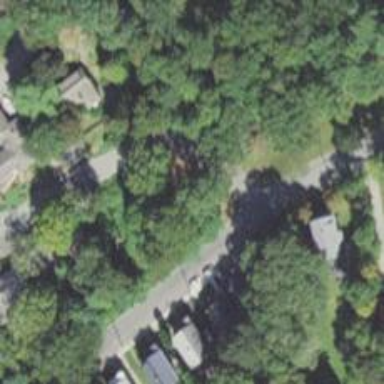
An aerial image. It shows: Residential driveway serving as service road.